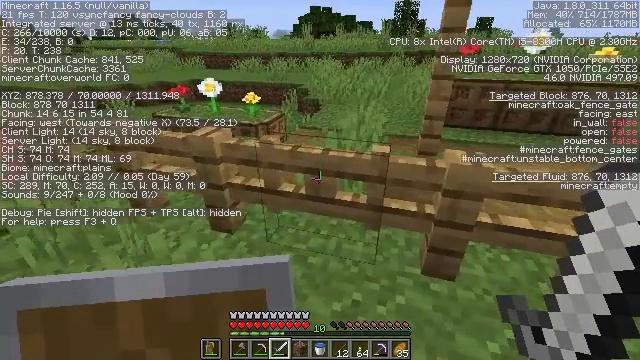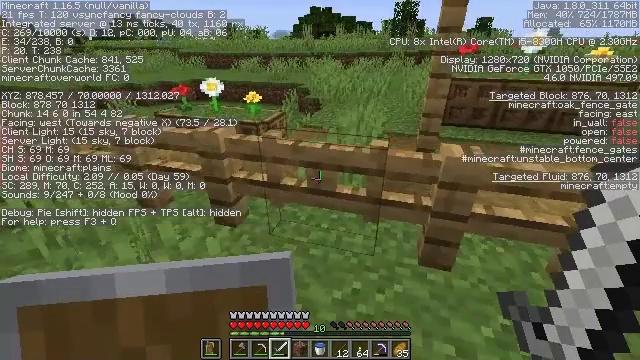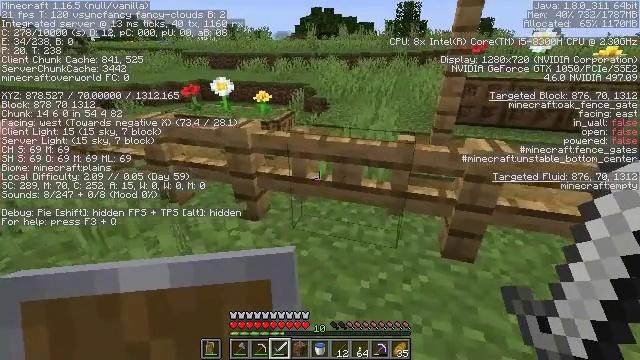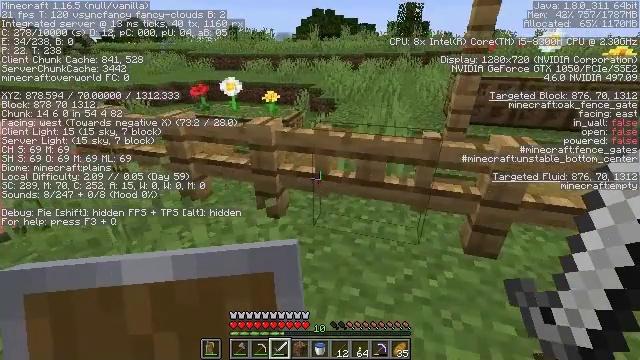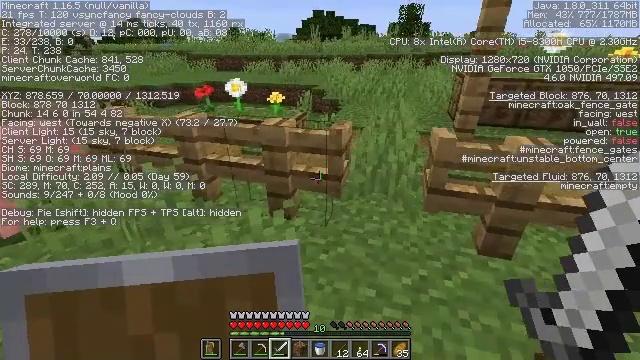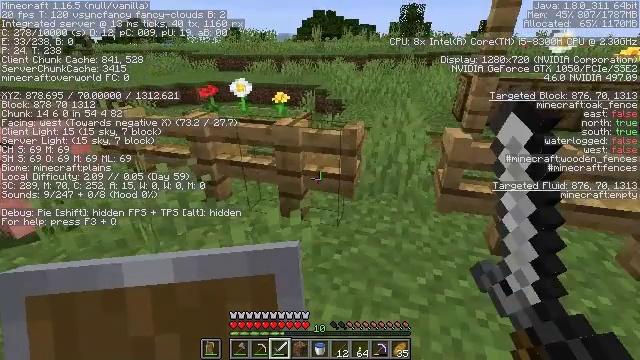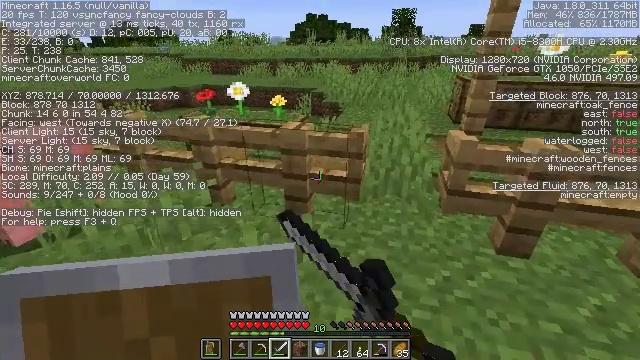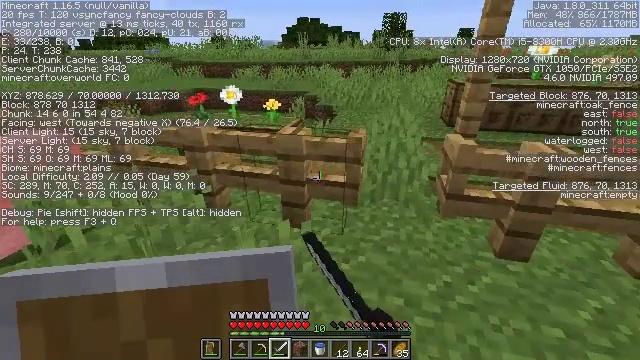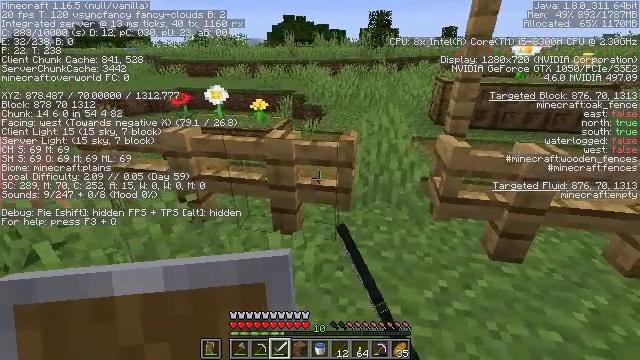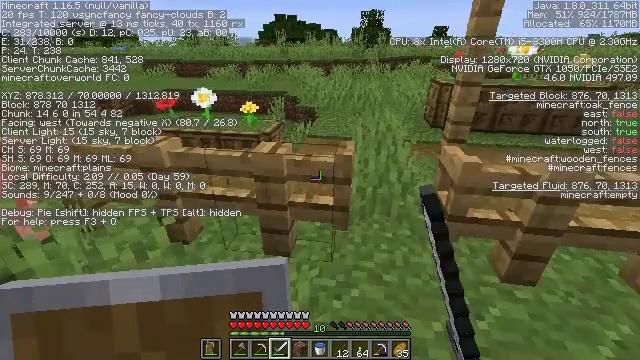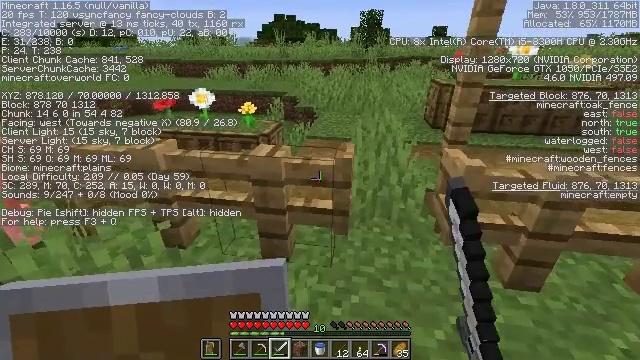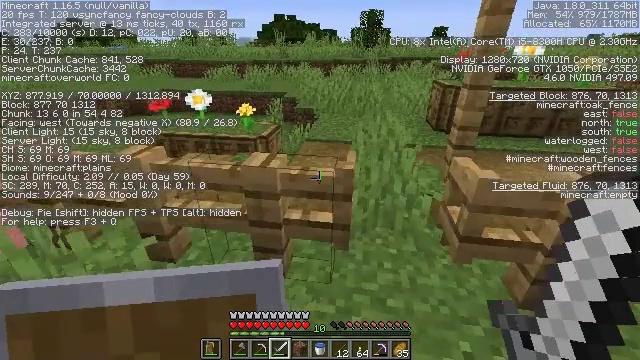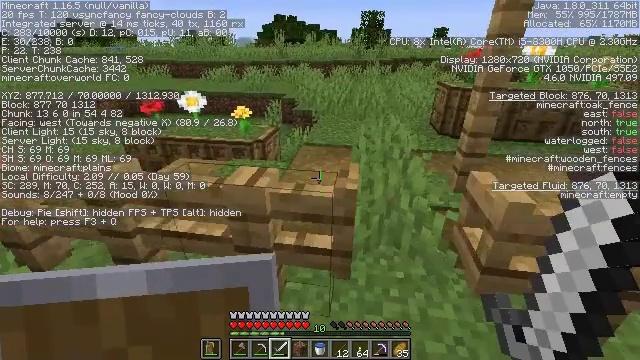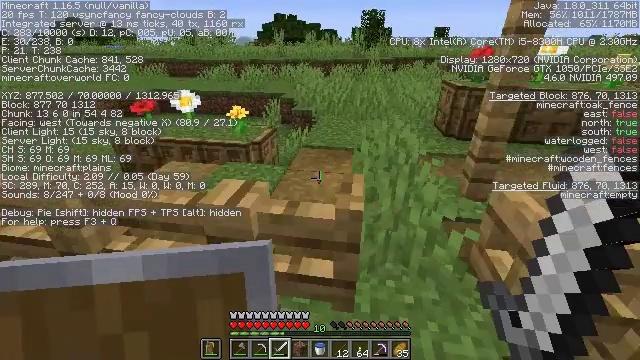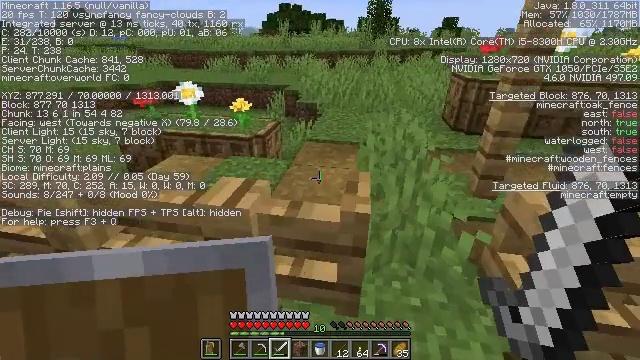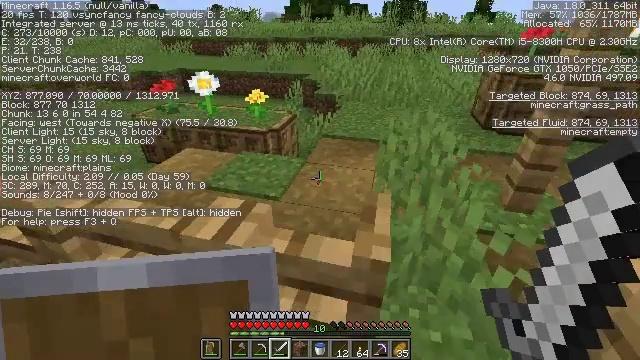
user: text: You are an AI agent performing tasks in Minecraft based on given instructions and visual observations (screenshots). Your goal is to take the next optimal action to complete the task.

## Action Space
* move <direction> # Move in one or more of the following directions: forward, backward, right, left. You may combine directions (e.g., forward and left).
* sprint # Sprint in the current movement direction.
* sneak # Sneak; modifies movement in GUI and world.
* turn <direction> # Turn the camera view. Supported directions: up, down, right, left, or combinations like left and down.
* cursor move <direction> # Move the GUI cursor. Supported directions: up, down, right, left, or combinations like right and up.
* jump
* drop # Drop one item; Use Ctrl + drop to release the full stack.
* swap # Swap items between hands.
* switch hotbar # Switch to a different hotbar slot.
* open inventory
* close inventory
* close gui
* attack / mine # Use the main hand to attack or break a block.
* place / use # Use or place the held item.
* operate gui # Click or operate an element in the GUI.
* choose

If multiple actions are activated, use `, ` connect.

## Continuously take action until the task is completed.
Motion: motion action
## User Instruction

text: Destroy the yellow bed to recycle it.
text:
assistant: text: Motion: move left
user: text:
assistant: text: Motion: move left
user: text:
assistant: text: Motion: move left
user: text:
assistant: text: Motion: move left, use / place
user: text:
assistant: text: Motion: use / place
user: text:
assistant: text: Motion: turn right, use / place
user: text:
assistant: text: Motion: move forward, turn right
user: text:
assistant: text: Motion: move forward, turn right
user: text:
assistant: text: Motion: move forward, turn right
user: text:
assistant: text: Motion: move forward
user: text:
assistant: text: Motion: move forward
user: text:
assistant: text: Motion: move forward
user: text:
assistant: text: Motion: move forward
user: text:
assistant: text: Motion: move forward, turn left and down
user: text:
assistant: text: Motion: move forward and move right, turn left and down
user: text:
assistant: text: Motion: move forward and move right, turn left and down
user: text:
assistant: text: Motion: move forward and move right, turn left
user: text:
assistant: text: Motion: move forward and move right, turn left
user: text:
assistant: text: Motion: move forward and move right, turn left and down
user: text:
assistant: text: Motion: move forward and move right, turn left
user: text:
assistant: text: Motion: move forward and move right, turn left
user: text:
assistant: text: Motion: move right, turn left
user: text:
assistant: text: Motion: move right, turn left and down
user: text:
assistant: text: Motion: move right, turn left
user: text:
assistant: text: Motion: move right, turn left
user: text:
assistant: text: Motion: move right, turn left and down
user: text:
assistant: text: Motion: move back and move right, turn left
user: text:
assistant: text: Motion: move back
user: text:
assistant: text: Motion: move back
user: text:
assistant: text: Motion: move back, turn left